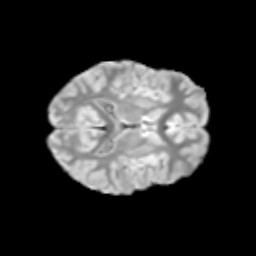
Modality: T2w
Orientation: axial
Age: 10
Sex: male
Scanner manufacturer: siemens
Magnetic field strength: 3 T
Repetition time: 3.8 s
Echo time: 0.07 s